Question: I'm getting some data of my Deezer account. When I'm trying to fetch my streaming_duration, it returns 0.
Besides, Deezer documentation is not accurate.

Does someone know why is this returning 0 ? Is this seconds or minuts?
My code is the following one :
'''
$.ajax({
url: 'https://api.deezer.com/user/'+userid+'/options?access_token='+access_token,
success: function(response) {
console.log('Duration '+response.streaming_duration);
}
});
'''
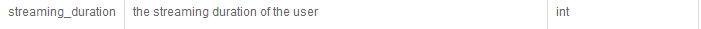
Answer: Deezer devs answered me by e-mail
The option streaming_duration is deprecated.